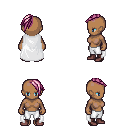
a pixel art fantasy rpg character, female body template, human, dark skin, white cape, white pants, pink long mohawk hairstyle, maroon shoes, four views (front, back, left, right), 2x2 character sprite sheet, small pixel art, hard edges, no anti-aliasing